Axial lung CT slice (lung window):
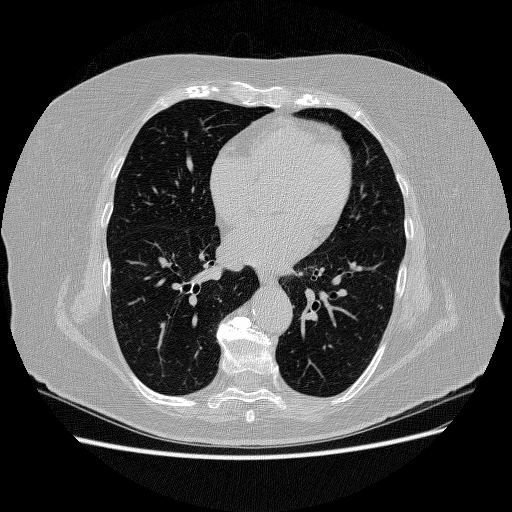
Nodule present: no